【题型】选择题　【知识点】立体几何　【难度】hard
如图，在正方体 \(ABCD-A_1B_1C_1D_1\) 中，\(M\) 为棱 \(AB\) 的中点，点 \(P\) 在正方形 \(BCC_1B_1\) 内（包含边界），给出下列四个结论：

\vspace{0.5em}
① \(\exists\) 点 \(P\) 满足 \(PM + PD_1 = \sqrt{5}\)；

\vspace{0.5em}
② \(\exists\) 点 \(P\) 满足 \(\angle D_1PM = \dfrac{\pi}{2}\)；

\vspace{0.5em}
③ 满足 \(AP \perp D_1M\) 的点 \(P\) 的轨迹长度为 \(\dfrac{\pi}{4}\)；

\vspace{0.5em}
④ 满足 \(MP \perp D_1M\) 的点 \(P\) 的轨迹长度为 \(\dfrac{\sqrt{2}}{4}\)．

\vspace{1em}
其中正确的结论个数为（\quad）

\vspace{0.8em}
\hspace{1em} A. 1 \quad\quad B. 2 \quad\quad C. 3 \quad\quad D. 4
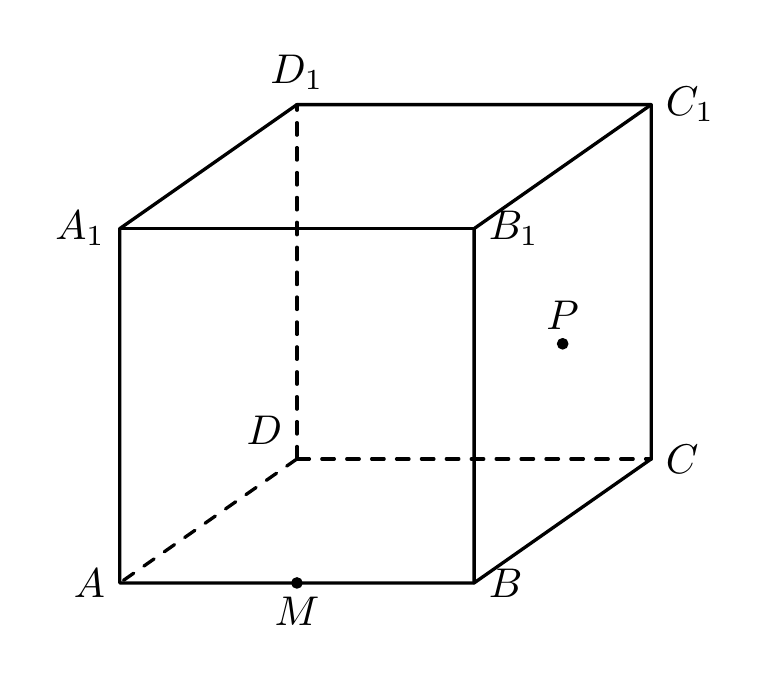
【解答】
\textbf{【答案】}C

\vspace{0.5em}
\textbf{【分析】}建立空间直角坐标系，利用空间向量解决此题，\\
\textcircled{1} 利用两个特殊点求出 \(PM+PD_1\) 的值，判断 \(\sqrt{5}\) 在此范围内即可；\\
\textcircled{2} 利用向量垂直数量积等于零解方程即可求 \(P\) 点坐标；\\
\textcircled{3}\textcircled{4} 利用向量垂直数量积等于零可求 \(P\) 点的轨迹方程，根据图形找到 \(P\) 点的轨迹求长度即可。

\vspace{0.5em}
\textbf{【详解】}如图所示，建立空间直角坐标系，则 \(A(1,0,0)\)，\(D_1(0,0,1)\)，\(M\left(1,\frac{1}{2},0\right)\)，\(C_1(0,1,1)\)，\\
动点 \(P\) 设为 \(P(x,1,z)\)

\vspace{0.5em}
\textcircled{1} 点 \(M\) 关于平面 \(BCB_1C_1\) 的对称点为 \(M_1\left(1,\frac{3}{2},0\right)\)，当动点 \(P\) 在点 \(M_1\) 时，\\
此时 \((PM+PD_1)_{\min}=D_1M_1=\sqrt{1+\left(\frac{3}{2}\right)^2+1}=\frac{\sqrt{17}}{2}<\sqrt{5}\)，\\
当动点 \(P\) 在点 \(C_1\) 时，此时 \(PM+PD_1=C_1D_1+C_1M=1+\frac{3}{2}=\frac{5}{2}>\sqrt{5}\)，\\
所以存在点 \(P\) 满足 \(PM+PD_1=\sqrt{5}\)，所以\textcircled{1}正确；

\vspace{0.5em}
\textcircled{2} \(\overrightarrow{PM}=\left(1-x,-\frac{1}{2},-z\right)\)，\(\overrightarrow{PD_1}=(-x,-1,1-z)\)，\\
若 \(\angle D_1PM=\frac{\pi}{2}\)，则 \(\overrightarrow{PM}\cdot\overrightarrow{PD_1}=-x(1-x)+\frac{1}{2}-z(1-z)=0\)，\\
化简得：\(\left(x-\frac{1}{2}\right)^2+\left(z-\frac{1}{2}\right)^2=0\)，解得：\(\begin{cases}x=\frac{1}{2}\\z=\frac{1}{2}\end{cases}\)，即 \(P\left(\frac{1}{2},1,\frac{1}{2}\right)\)，\\
满足题意，所以\textcircled{2}正确；

\vspace{0.5em}
\textcircled{3} \(\overrightarrow{AP}=(x-1,1,z)\)，\(\overrightarrow{D_1M}=\left(1,\frac{1}{2},-1\right)\)，\\
若 \(AP\perp D_1M\)，则 \(\overrightarrow{AP}\cdot\overrightarrow{D_1M}=x-1+\frac{1}{2}-z=0\)，即 \(z=x-\frac{1}{2}\)，\\
取 \(BC\) 中点 \(E\)，\(BB_1\) 中点 \(F\)，则点 \(P\) 的轨迹为线段 \(EF\)，长度为 \(\frac{\sqrt{2}}{2}\)，所以\textcircled{3}错误；

\vspace{0.5em}
\textcircled{4} \(\overrightarrow{MP}=\left(x-1,\frac{1}{2},z\right)\)，\(\overrightarrow{D_1M}=\left(1,\frac{1}{2},-1\right)\)，\\
若 \(MP\perp D_1M\)，则 \(\overrightarrow{MP}\cdot\overrightarrow{D_1M}=x-1+\frac{1}{4}-z=0\)，即 \(z=x-\frac{3}{4}\)，\\
取 \(BF\) 中点 \(H\)，\(BE\) 中点 \(K\)，则点 \(P\) 的轨迹为线段 \(HK\)，长度为 \(\frac{\sqrt{2}}{4}\)，所以\textcircled{4}正确。

\vspace{0.5em}
故选：C.

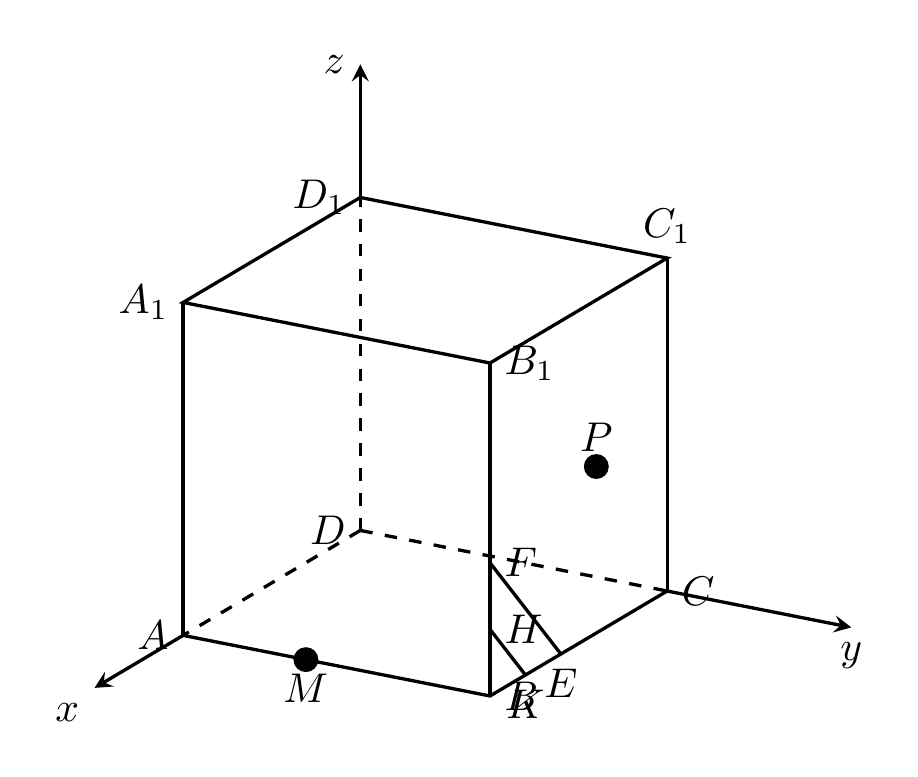